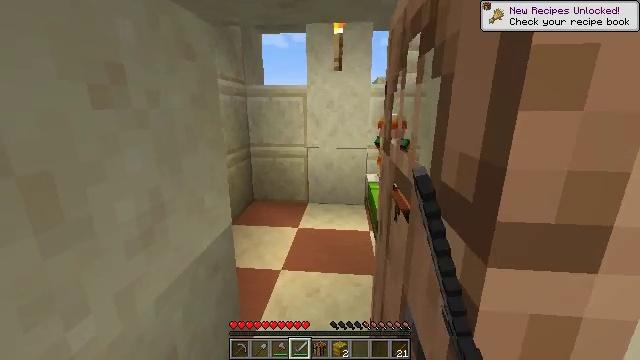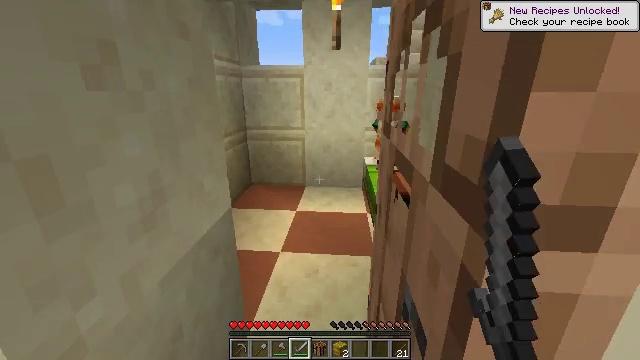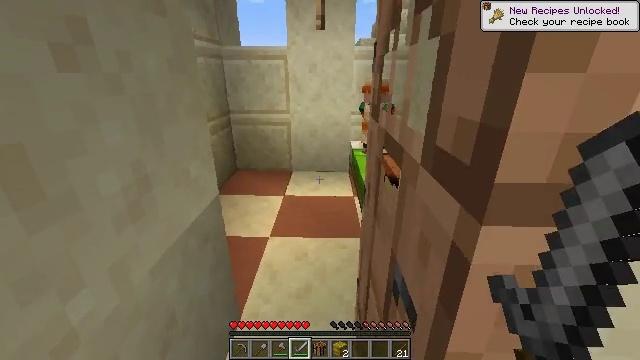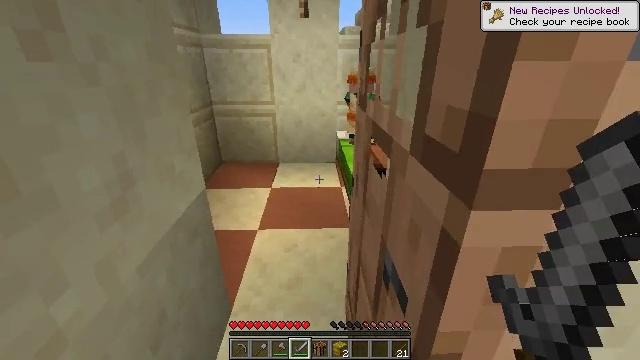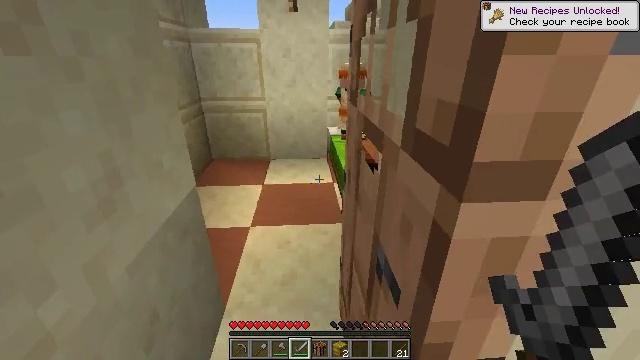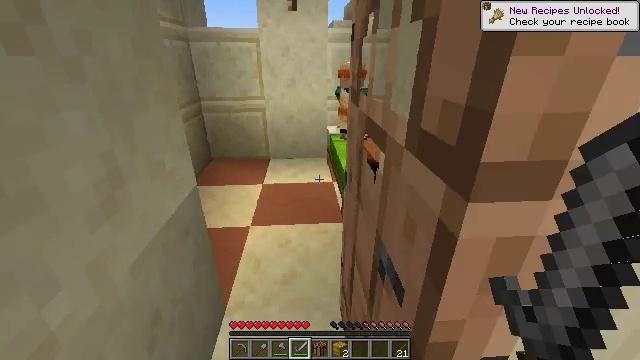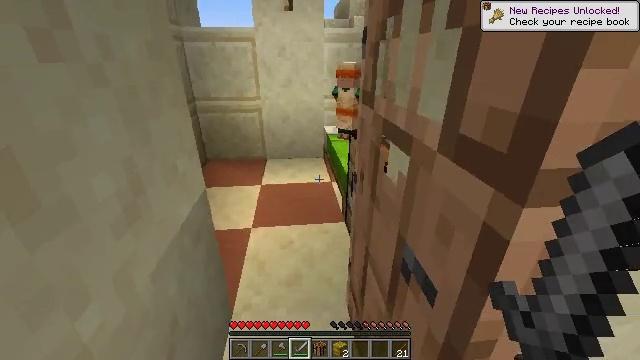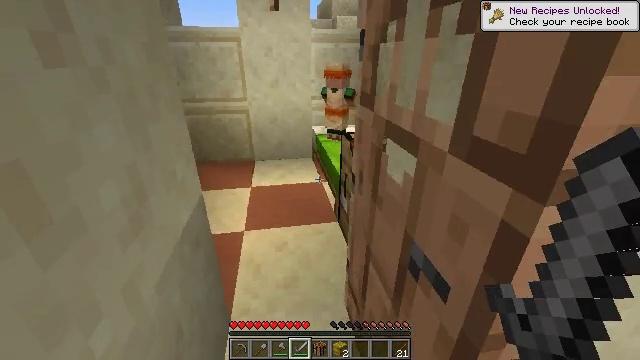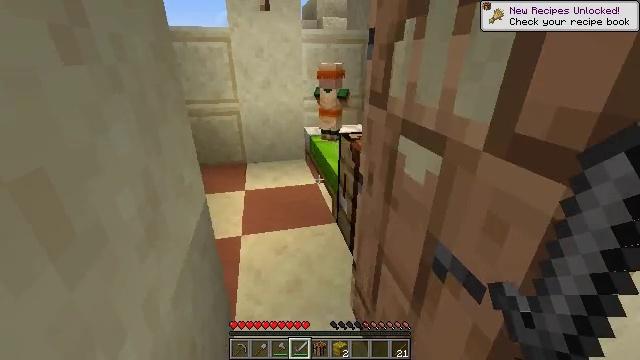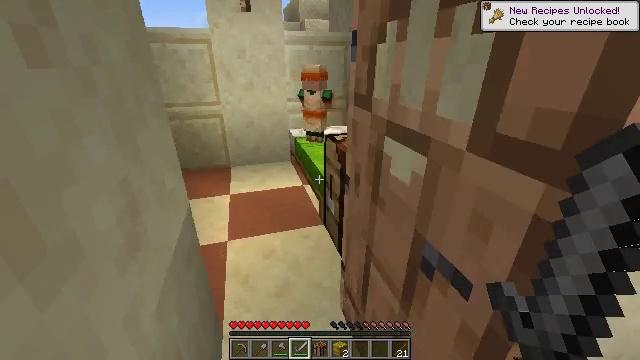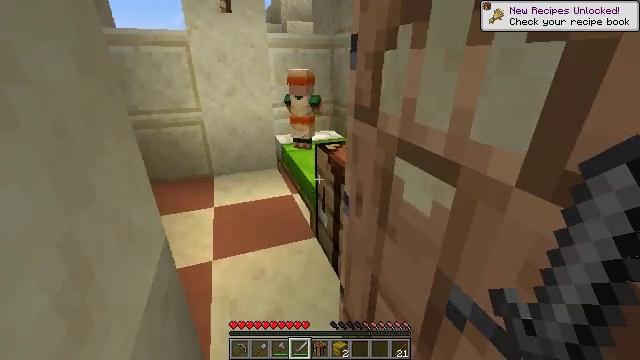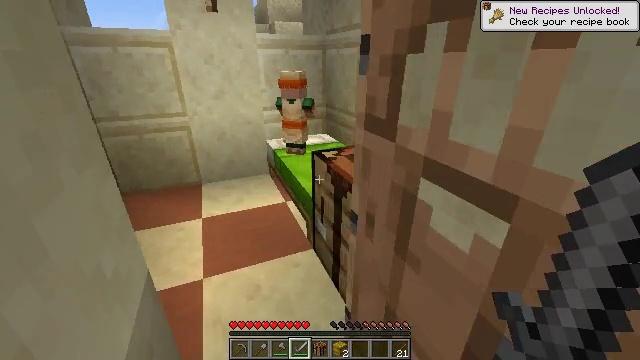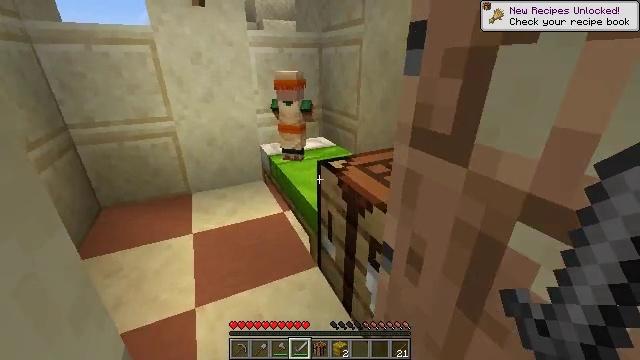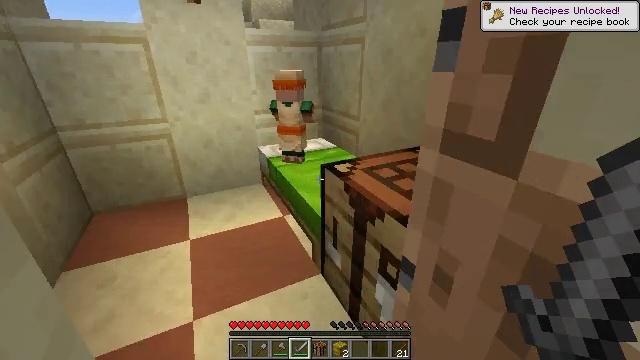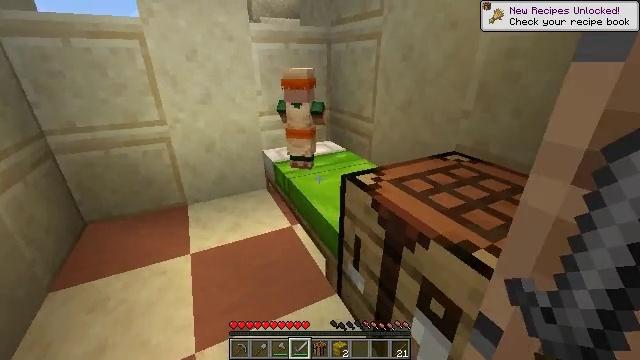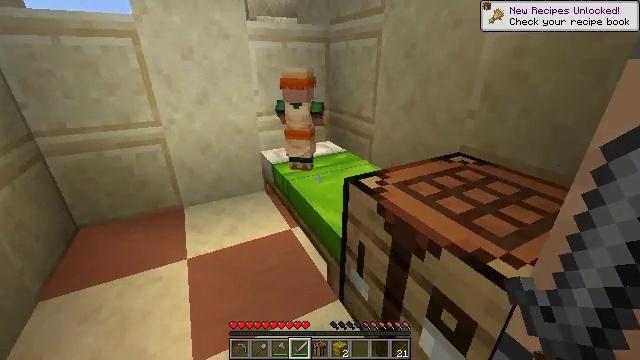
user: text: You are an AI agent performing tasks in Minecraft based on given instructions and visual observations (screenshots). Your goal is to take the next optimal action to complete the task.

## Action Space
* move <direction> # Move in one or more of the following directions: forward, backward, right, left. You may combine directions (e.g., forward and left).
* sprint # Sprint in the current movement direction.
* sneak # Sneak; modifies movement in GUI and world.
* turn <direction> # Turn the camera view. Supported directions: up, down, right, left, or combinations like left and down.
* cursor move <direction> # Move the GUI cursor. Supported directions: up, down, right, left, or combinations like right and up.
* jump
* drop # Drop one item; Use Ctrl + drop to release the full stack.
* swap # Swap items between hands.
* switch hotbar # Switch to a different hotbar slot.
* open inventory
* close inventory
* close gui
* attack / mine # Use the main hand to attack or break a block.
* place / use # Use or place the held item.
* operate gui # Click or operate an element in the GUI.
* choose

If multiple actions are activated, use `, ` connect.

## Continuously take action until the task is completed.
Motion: motion action
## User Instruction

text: Mine a hay block from the field.
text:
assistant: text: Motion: move forward, turn down
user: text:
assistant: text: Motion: move forward, turn right and down
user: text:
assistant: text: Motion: move forward, turn right and down
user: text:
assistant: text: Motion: move forward, turn right
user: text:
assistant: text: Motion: move forward and move left
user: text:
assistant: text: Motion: move left, turn right
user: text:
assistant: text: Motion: move left, turn right
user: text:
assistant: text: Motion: move left, turn right
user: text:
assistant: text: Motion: move forward and move left, turn right
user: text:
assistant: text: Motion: move forward and move left, turn right
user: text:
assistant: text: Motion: move forward and move left, turn right
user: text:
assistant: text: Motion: move forward and move left, turn right
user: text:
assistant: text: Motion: move forward and move left
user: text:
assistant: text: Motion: move forward and move left
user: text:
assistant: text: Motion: no_op
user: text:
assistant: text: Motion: no_op
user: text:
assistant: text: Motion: no_op
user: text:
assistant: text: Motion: move right, turn right
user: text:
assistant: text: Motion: move right, turn right
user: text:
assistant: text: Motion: move right, turn right
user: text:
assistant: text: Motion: move right, turn right
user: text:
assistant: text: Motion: move right, turn right and up
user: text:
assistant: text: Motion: move forward and move right, turn right and up
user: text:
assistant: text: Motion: move forward and move right, turn right and up
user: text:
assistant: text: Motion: move forward and move right, turn right and up
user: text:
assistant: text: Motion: move forward and move right, turn right
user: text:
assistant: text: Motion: move forward and move right
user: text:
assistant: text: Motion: move forward and move right
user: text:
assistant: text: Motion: move forward and move right
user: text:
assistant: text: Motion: move forward and move right